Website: apple
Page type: address-validator
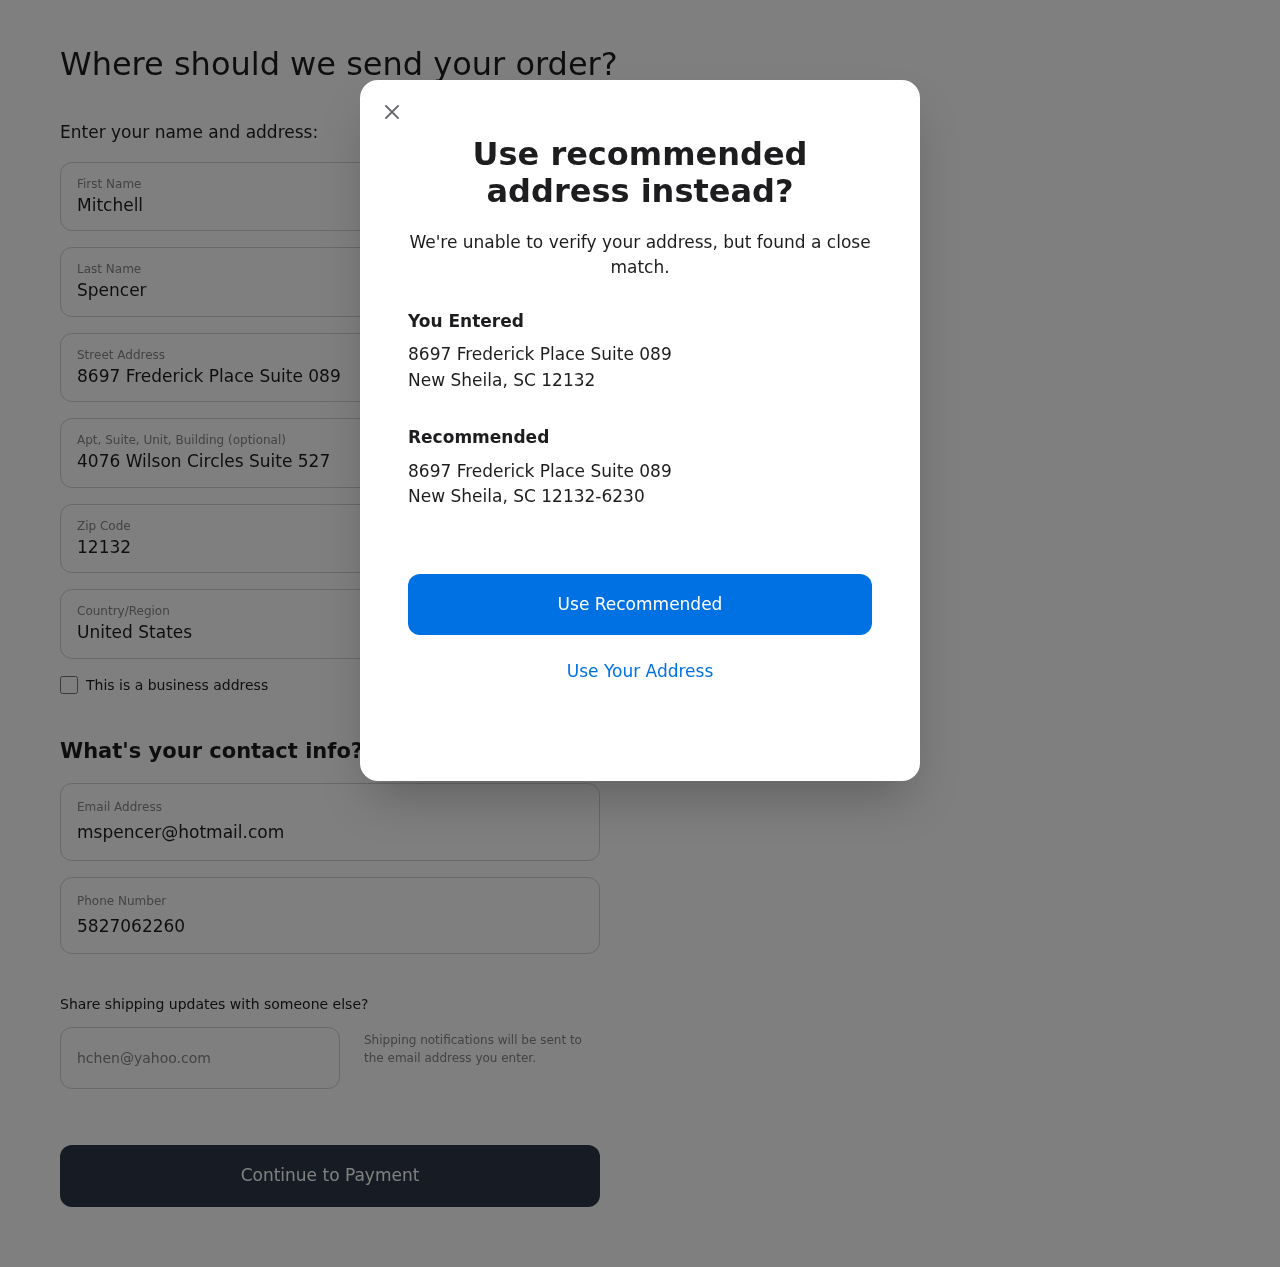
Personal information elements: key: PII_CITY
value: New Sheila
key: PII_COUNTRY
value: United States
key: PII_EMAIL
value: mspencer@hotmail.com
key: PII_FIRSTNAME
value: Mitchell
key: PII_GIFT_EMAIL
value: hchen@yahoo.com
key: PII_LASTNAME
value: Spencer
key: PII_PHONE
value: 5827062260
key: PII_POSTCODE
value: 12132
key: PII_POSTCODE_FULL
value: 12132-6230
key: PII_STATE_ABBR
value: SC
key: PII_STREET
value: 8697 Frederick Place Suite 089
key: PII_STREET2
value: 8697 Frederick Place Suite 089
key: PII_STREET2
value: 4076 Wilson Circles Suite 527
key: PII_CITY2
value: New Sheila
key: PII_STATE_ABBR2
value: SC